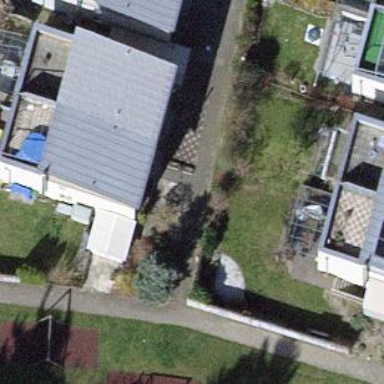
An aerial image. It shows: Residential building.